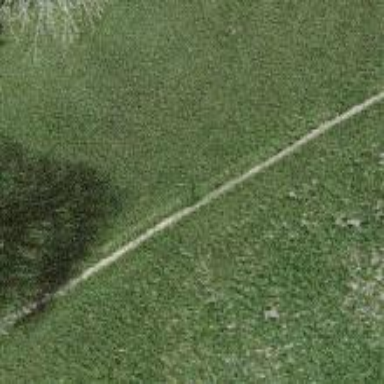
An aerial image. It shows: Unpaved path.